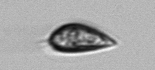
Label: Prorocentrum_triestinum